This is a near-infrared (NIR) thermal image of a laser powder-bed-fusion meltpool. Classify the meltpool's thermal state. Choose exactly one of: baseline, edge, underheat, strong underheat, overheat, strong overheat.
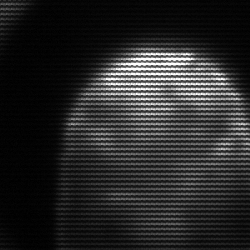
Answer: edge